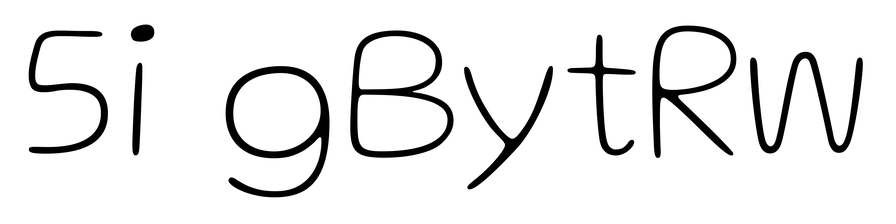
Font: Gluten_Thin